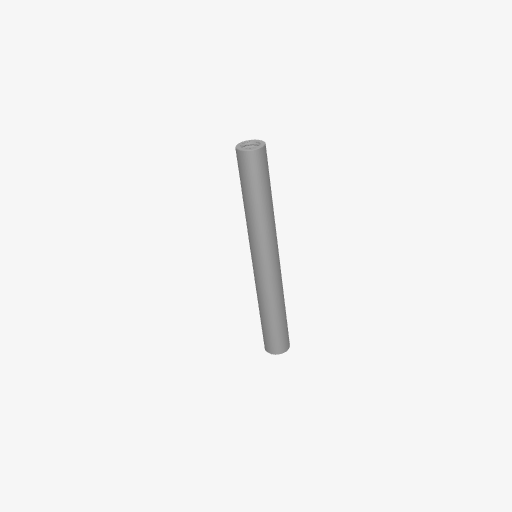
Part: Standoff6OD50